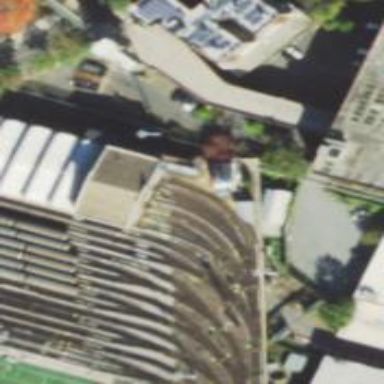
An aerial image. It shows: Bridge over electrified rail tracks leading to yard.